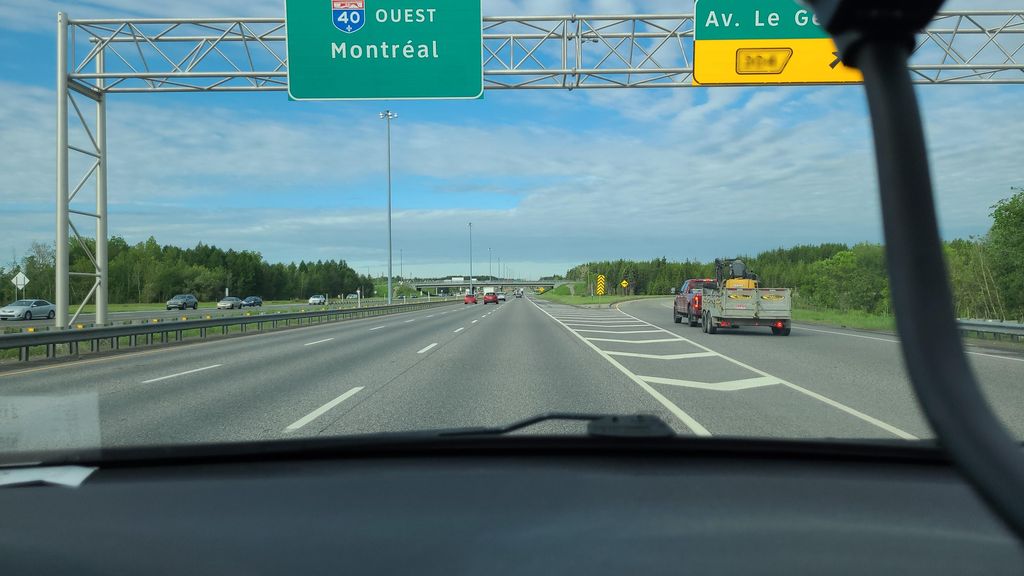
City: quebec_city